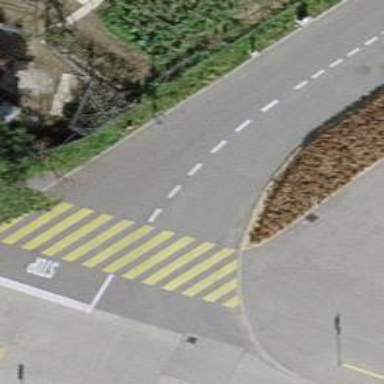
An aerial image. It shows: Cycleway crossing with asphalt surface.